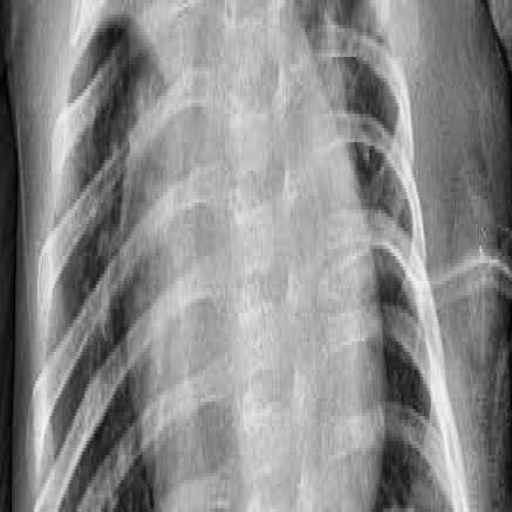
Finding: PNEUMONIA